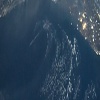
Label: water